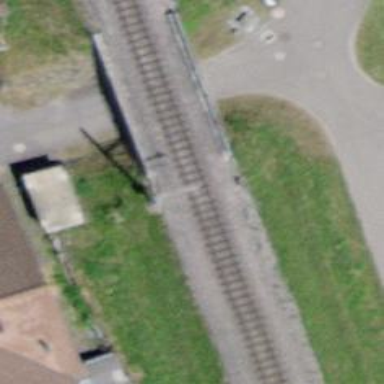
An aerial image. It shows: Narrow-gauge railway track electrified by contact line.